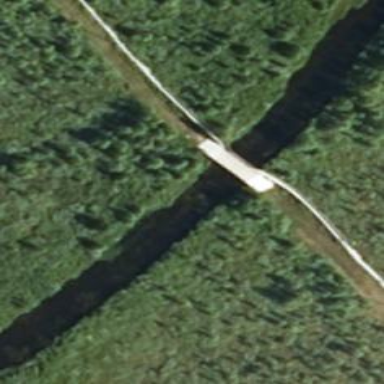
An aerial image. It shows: Bridge over cycleway. The trail is for Nordic skiing with excellent visibility and is groomed for classic and skating styles.